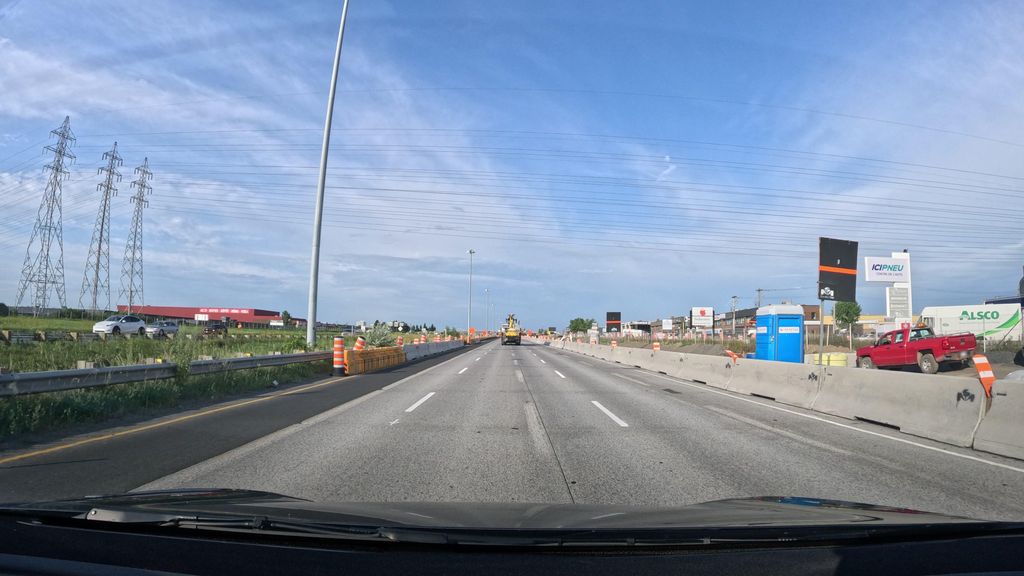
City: montreal